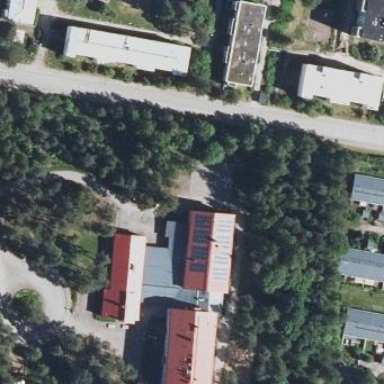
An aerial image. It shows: School.